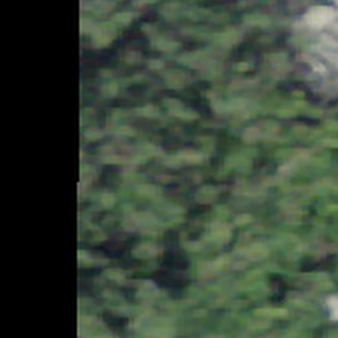
Label: other